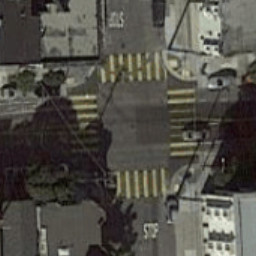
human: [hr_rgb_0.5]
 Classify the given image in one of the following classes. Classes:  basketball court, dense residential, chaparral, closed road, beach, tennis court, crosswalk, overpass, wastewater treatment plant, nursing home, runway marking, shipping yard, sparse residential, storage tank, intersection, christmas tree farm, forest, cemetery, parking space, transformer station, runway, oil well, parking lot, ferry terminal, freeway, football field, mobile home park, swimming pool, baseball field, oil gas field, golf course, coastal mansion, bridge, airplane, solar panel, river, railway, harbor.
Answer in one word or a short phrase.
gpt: crosswalk